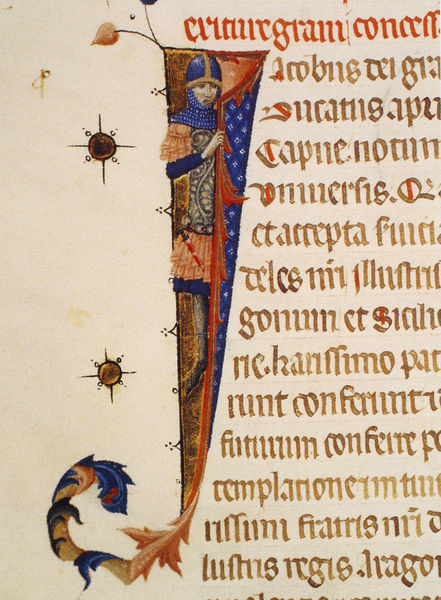
Titel: Llibre Verd de Barcelona
Institution: Barcelona, Arxiu Històric de la Ciutat de Barcelona
Schlagwörter: blau, feder, mann, ausschnitt, braun, rot, rock, sonne, gewand, gold, blatt, schrift, fahne, kette, weste, foto, fotografie, photographie, mond, buch, stern, strahlen, sterne, seite, buchstaben, soldat, degen, helm, ritter, rom, photo, pergament, dolch, mittelalter, handschrift, latein, lateinisch, elemente, bister, hanschrift, buchmalerei, kreuzritter, kettenhemd, stundenbuch, kreuzritte